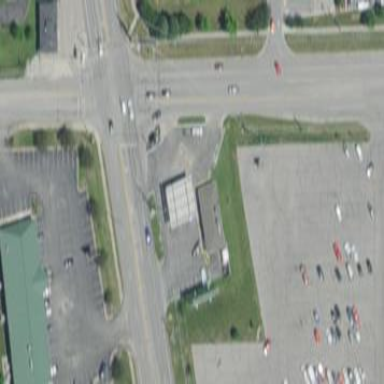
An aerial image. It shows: Fuel station.